Question: I'm trying to make it so when one div becomes smaller in height the other moves up with it.
Here's a <URL>
So if I was to make '#top' (which has absolute positioning) have a height of 400px instead of 600px, how to I ensure the relatively-positioned div below it moves up to 420px from the top, from it's original position of 620px?
Basically, it's to respond to the browser. If the browser is made smaller, '#top' will scale, so the div below needs to move with it.
UPDATE
HTML:
'''
<!DOCTYPE HTML>
<html lang="en-UK">
<head>
<link href="Stylesheet.css" rel ="stylesheet" type="text/css">
<title>Hello World</title>
</head>
<body>
<div id="top"></div>
<div id ="logo"></div>
<div class="container">A wiki (i/'wIki:/ wik-ee) is a website which allows its users to add, modify, or delete its content via a web browser usually using a simplified markup language or a rich-text editor.[1][2][3] Wikis are powered by wiki software. Most are created collaboratively.
Wikis may serve many different purposes, such as knowledge management and notetaking. Wikis can be community websites and intranets, for example. Some permit control over different functions (levels of access). For example, editing rights may permit changing, adding or removing material. Others may permit access without enforcing access control. Other rules may also be imposed for organizing content.
Ward Cunningham, the developer of the first wiki software, WikiWikiWeb, originally described it as "the simplest online database that could possibly work."[4] "Wiki" (pronounced ['witi] or ['viti]) is a Hawaiian word meaning "fast" or "quick".[5]A wiki (i/'wIki:/ wik-ee) is a website which allows its users to add, modify, or delete its content via a web browser usually using a simplified markup language or a rich-text editor.[1][2][3] Wikis are powered by wiki software. Most are created collaboratively.
Wikis may serve many different purposes, such as knowledge management and notetaking. Wikis can be community websites and intranets, for example. Some permit control over different functions (levels of access). For example, editing rights may permit changing, adding or removing material. Others may permit access without enforcing access control. Other rules may also be imposed for organizing content.
Ward Cunningham, the developer of the first wiki software, WikiWikiWeb, originally described it as "the simplest online database that could possibly work</div>
</body>
</html>
'''
CSS:
'''
body{
background-color: red;
width: 100%;
}
div#top{
position: relative;
display: block;
width:100%;
height: 600px;
top:0;
left:0;
background-color: black;
border-bottom: 3px solid white;
margin-bottom: 20px;
}
div#logo{
position:absolute;
color: green;
left: 50%;
margin-top: 20px;
margin-bottom: 30px;
}
.container{
position: relative;
margin: 0 auto;
margin-top: 20px;
width: 920px;
}
'''
Padding issue

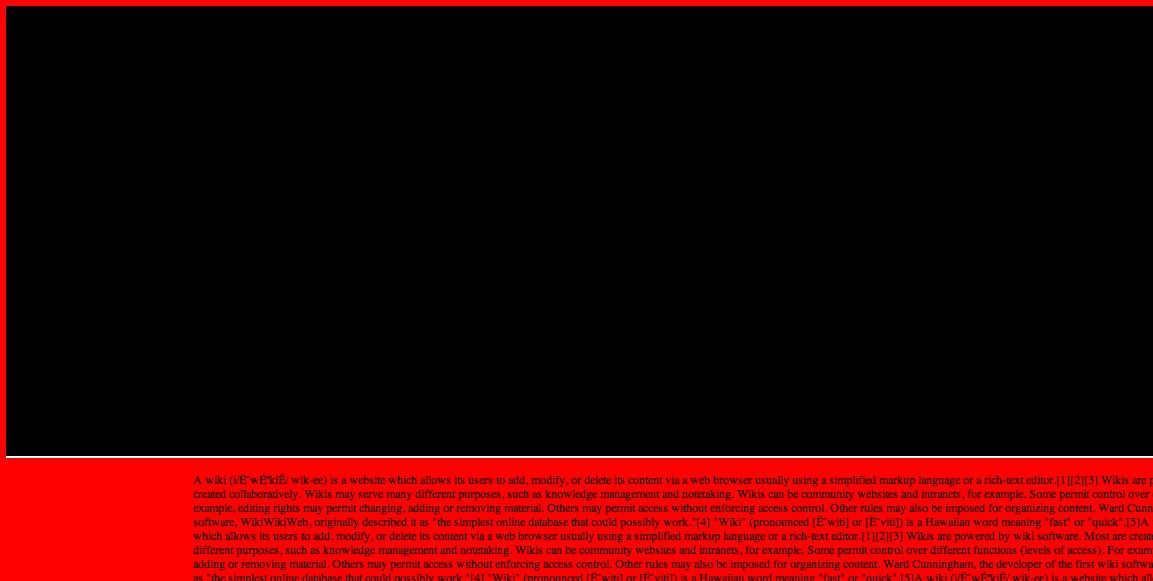
Answer: Assuming you need to keep '#top' as 'position: absolute', there is no CSS-only way of doing this. Since '#top' is absolute, it is no longer part of the document flow, and '#container' can no longer relate to it. You can either
A. Use javascript to watch the 'window.resize' event or whichever resizing event you're referring to, then perform math to change the 'top' property for '#container'
or
B. Change '#top' to 'position: relative' and remove the 'top' CSS property from '#container'
or
C. Use percentage-based values for '#top''s height and '#container''s 'top' property.